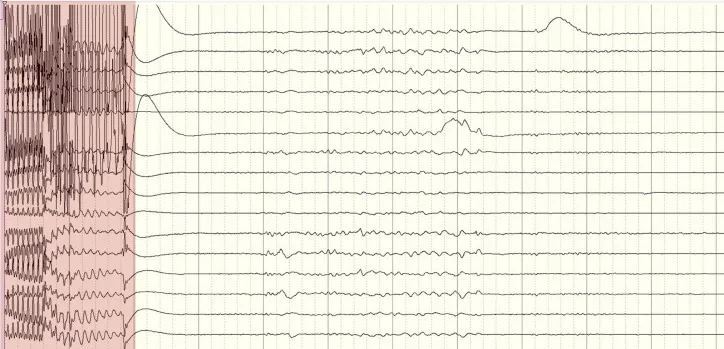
Continuous scalp EEG recording before and after electroacupuncture. EEG suppression after electroacupuncture. EA, electroacupuncture.
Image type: electrography (eeg)